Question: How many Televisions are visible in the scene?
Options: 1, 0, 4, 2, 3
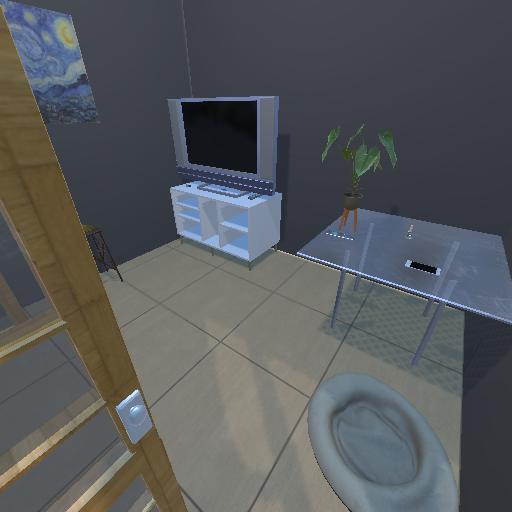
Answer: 1